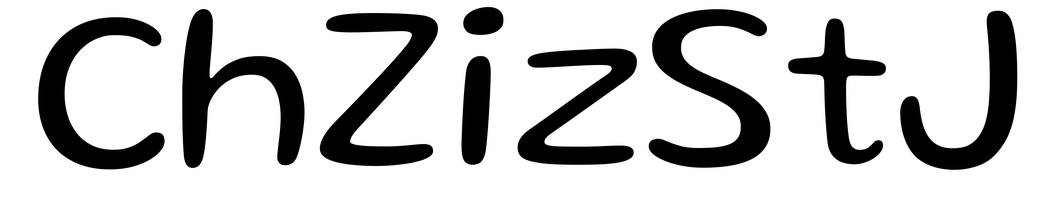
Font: Gluten_Light